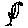
Label: bird